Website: lowes
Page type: customer-info-address
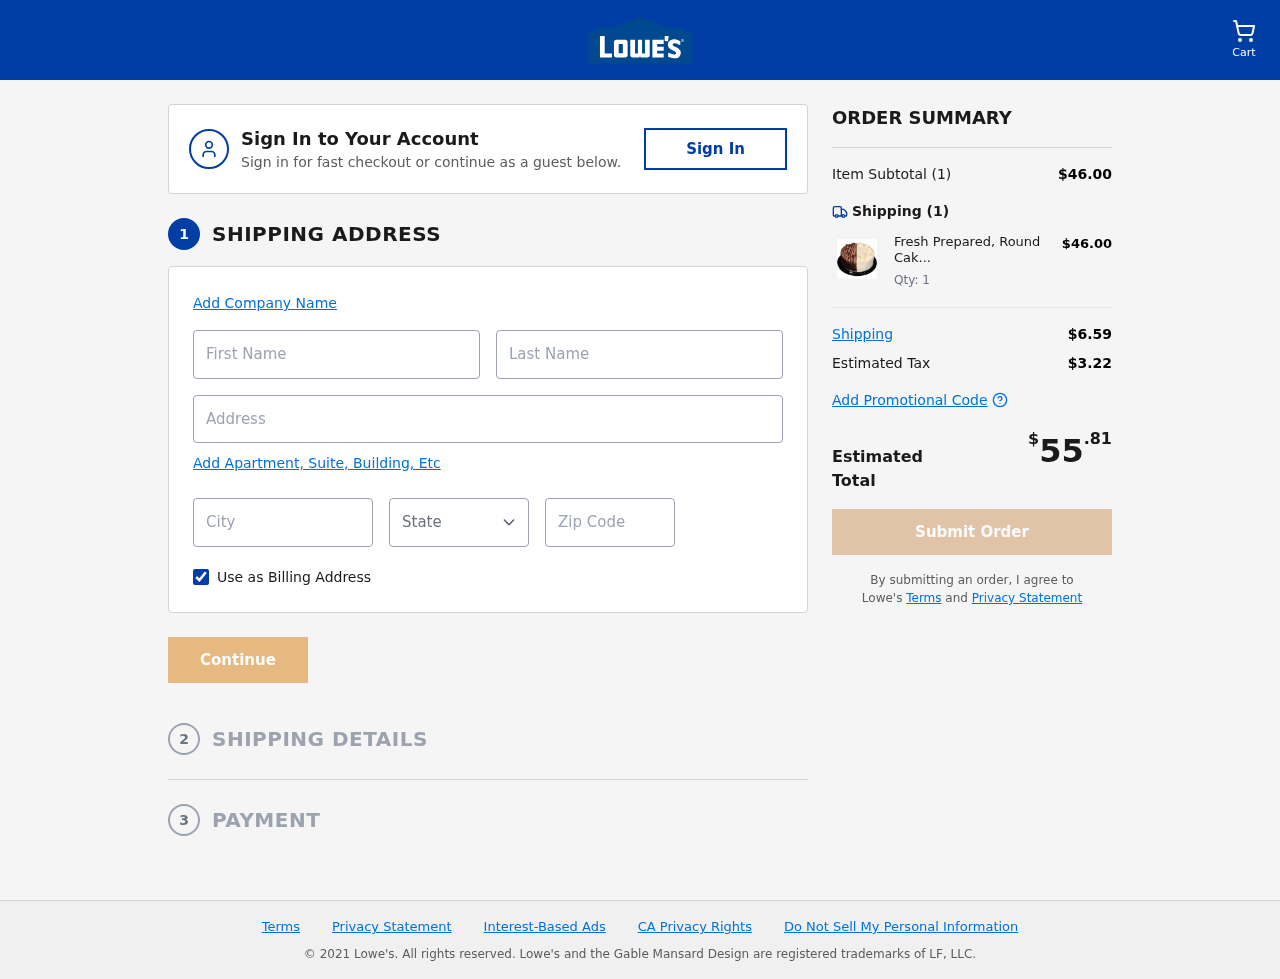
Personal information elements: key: PII_CITY
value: Woodsview
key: PII_FIRSTNAME
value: Joseph
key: PII_LASTNAME
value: Fisher
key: PII_POSTCODE
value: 47186
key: PII_STATE_ABBR
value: GA
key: PII_STREET
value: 879 Collins Falls Apt. 065
Product elements: key: PRODUCT1_NAME
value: Fresh Prepared, Round Cake, Double Layer, Black & White, 42 Oz
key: PRODUCT1_PRICE
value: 46
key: PRODUCT1_QUANTITY
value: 1
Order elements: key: ORDER_NUM_ITEMS
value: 1
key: ORDER_SUBTOTAL
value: $46.00
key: ORDER_NUM_ITEMS2
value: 1
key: ORDER_SHIPPING_COST
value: $6.59
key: ORDER_TAX
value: $3.22
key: ORDER_TOTAL
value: $55.81